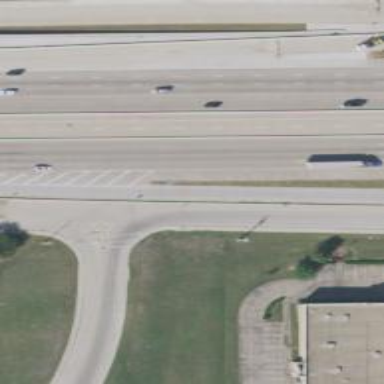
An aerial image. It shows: Secondary road with asphalt surface and frontage road.